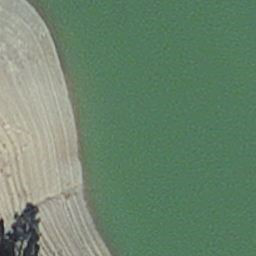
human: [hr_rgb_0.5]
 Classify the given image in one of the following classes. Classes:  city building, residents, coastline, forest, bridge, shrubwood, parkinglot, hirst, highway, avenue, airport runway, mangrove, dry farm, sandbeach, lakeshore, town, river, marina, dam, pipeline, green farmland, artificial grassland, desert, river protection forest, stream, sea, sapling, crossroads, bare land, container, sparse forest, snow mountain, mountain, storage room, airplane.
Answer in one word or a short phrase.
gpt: hirst